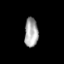
Tissue: skin
Cell type: Epithelial cells
Senescence score: 0.2745
Nuclear area (px): 389
Mean DAPI intensity: 168.216